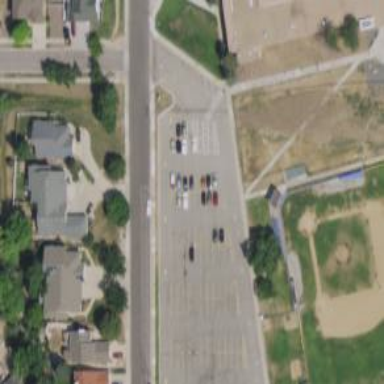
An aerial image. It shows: Asphalt driveway designated for school.